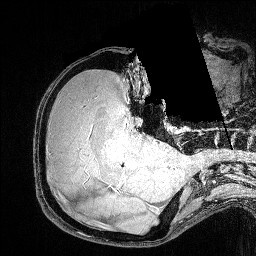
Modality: FLASH
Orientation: axial
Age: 23
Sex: male